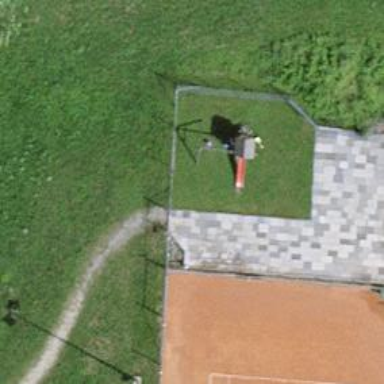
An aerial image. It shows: Playground area for leisure activities on the land.